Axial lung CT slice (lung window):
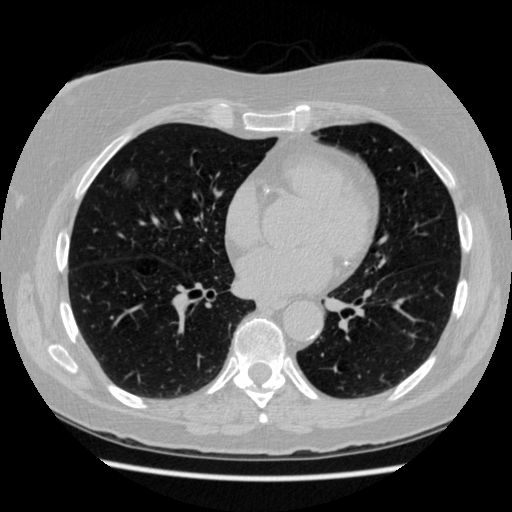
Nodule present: yes
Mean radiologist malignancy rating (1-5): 4.5